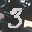
Label: 3